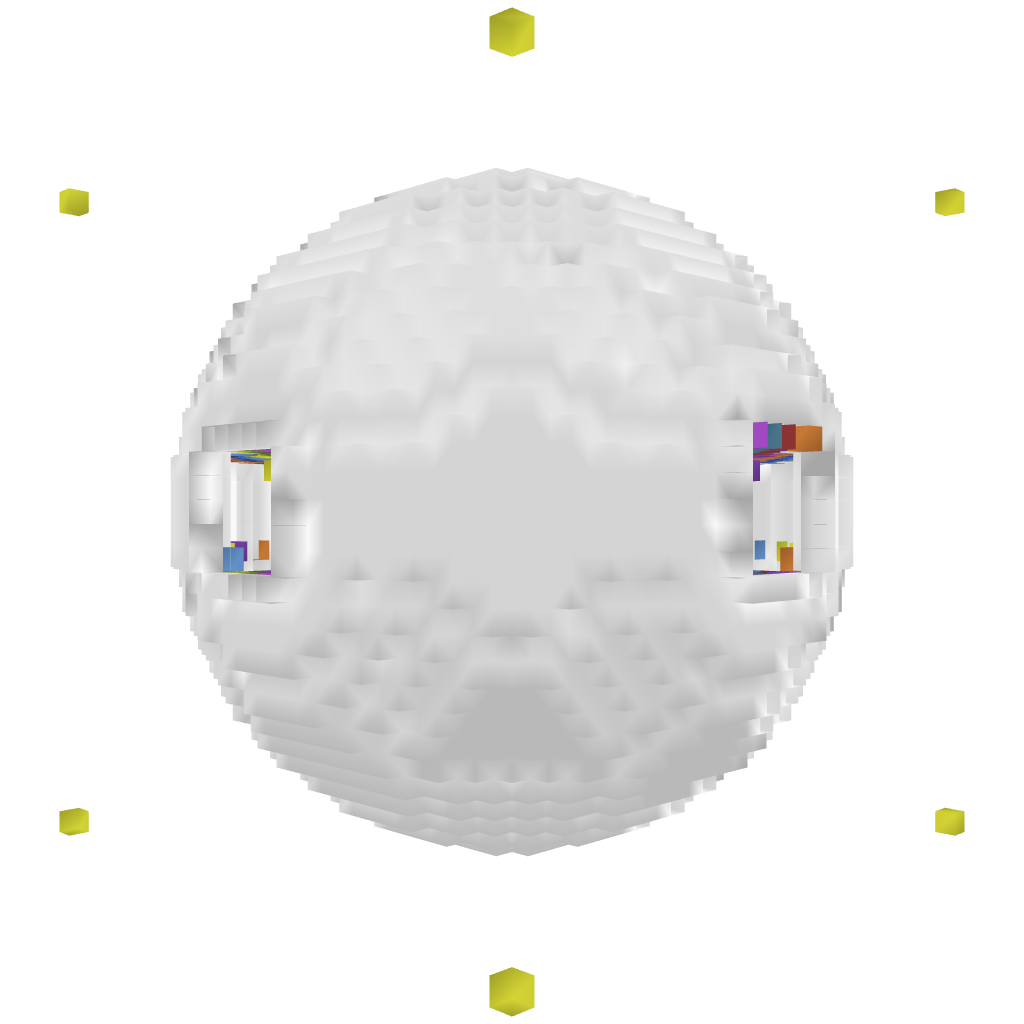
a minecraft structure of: PVP Play Arena good quality